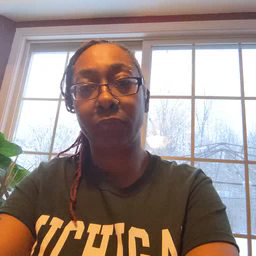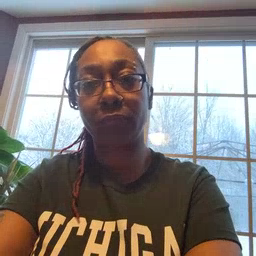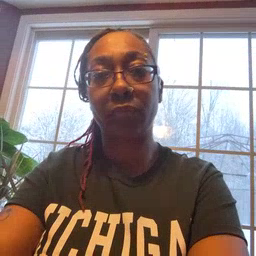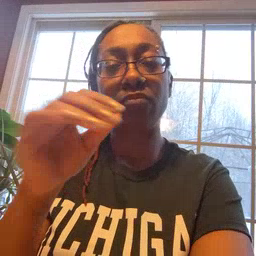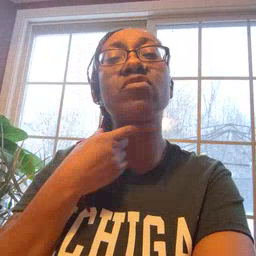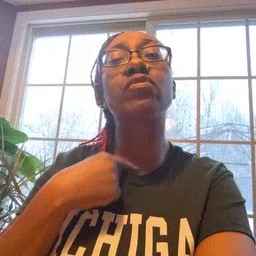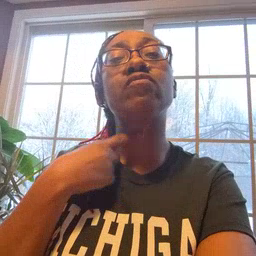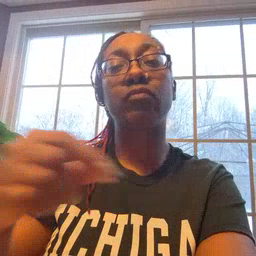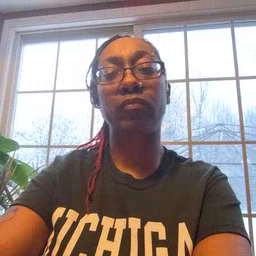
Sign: thirsty